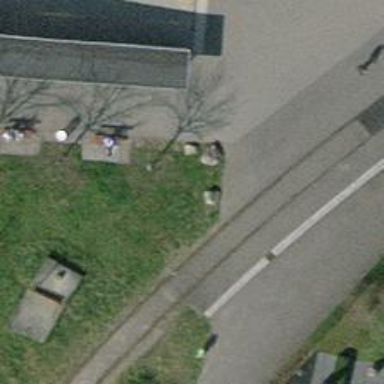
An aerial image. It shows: Brown bench.